Question: I'd like to copy a roughly rectangular area to a rectangular area. Example:

Both areas are defined by their corner points. The general direction is kept (no flipping etc).
Simply rotating the source image does not work since opposing sides may be of different length.
So far I found no way to do this in pure C# (except manual pixel copying), so I guess I have to resort to the Windows API or some 3rd party library?
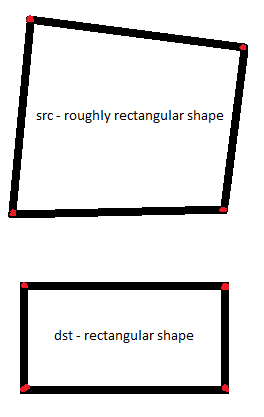
Answer: Generally speaking, what you want to do is map the destination coordinates to the source coordinates through a transform function:
'''
for (int y = 0; y < destHeight; y++) {
for (x=0; x < destWidth; x++) {
Color c = Transform(x, y, sourceImage, sourceTransform);
SetPixel(destImage, x, y, c);
}
}
'''
Let's assume that sourceTransform is an object that encapsulates a transformation from source to dest coordinates (and vice versa).
Working in dest coordinates will make it easier to avoid that curve in your retransformed source image and will allow you to better antialias, as you can map the corners of the dest pixel to the source image and sample within it and interpolate/extrapolate.
In your case you're going to have a set of linear equations that do the mapping - in this case this is known as quadrilateral warping - <URL>.